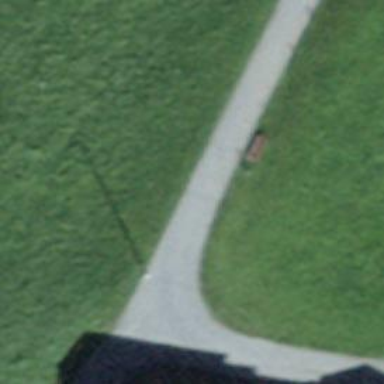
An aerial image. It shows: Bench for seating.